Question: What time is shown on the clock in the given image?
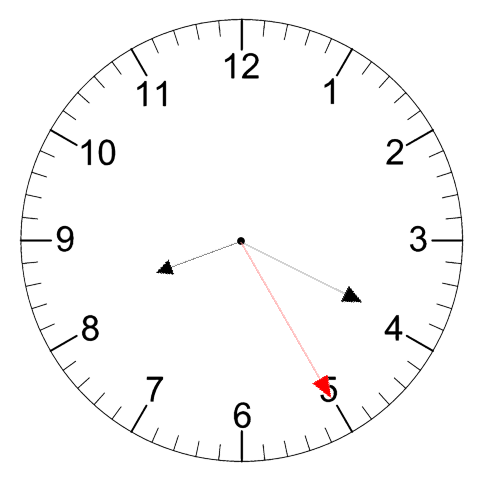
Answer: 08:19:25